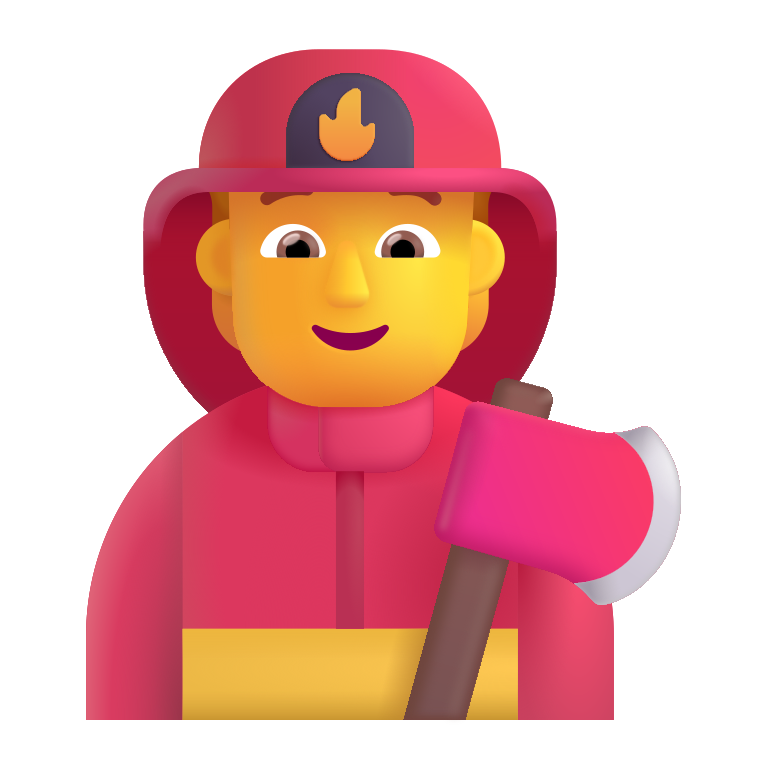
firefighter color default